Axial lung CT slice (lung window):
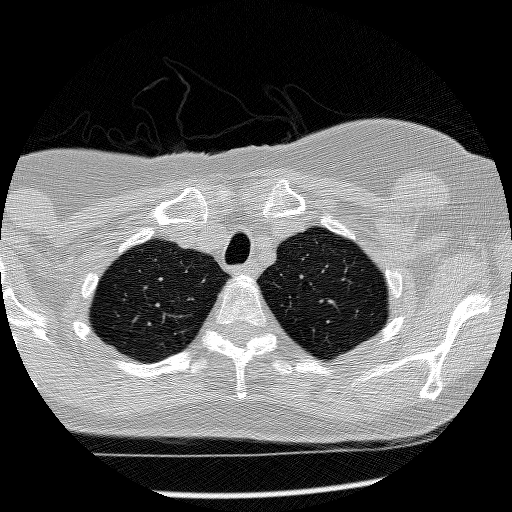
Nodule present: no